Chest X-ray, AP view. Patient: 34 years old, sex F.
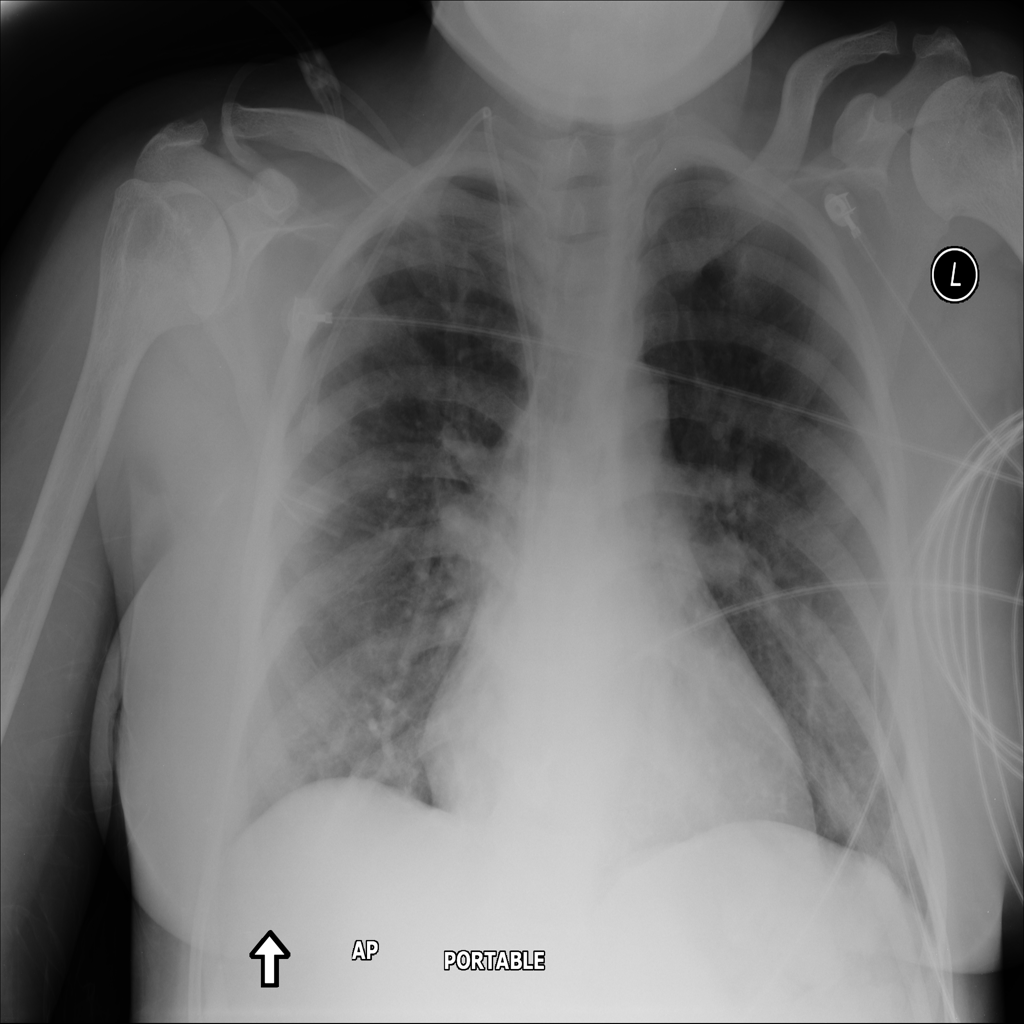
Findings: No Finding